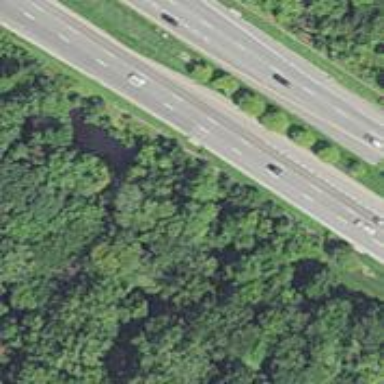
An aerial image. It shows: Asphalt trunk highway classified as expressway.